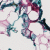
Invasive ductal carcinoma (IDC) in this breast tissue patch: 0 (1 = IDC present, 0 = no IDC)